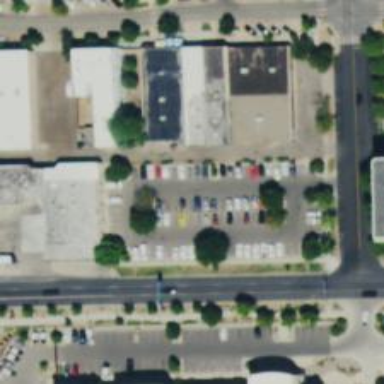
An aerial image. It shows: Parking space.